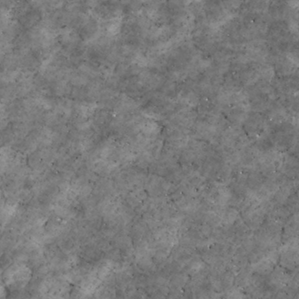
Label: non_frost